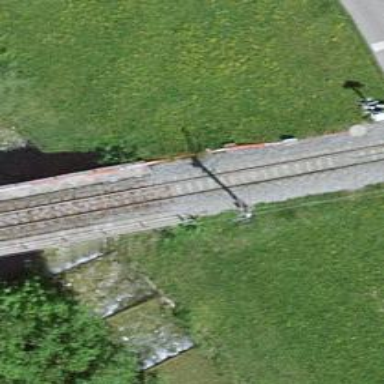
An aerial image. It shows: Narrow gauge railway bridge with electrified contact lines.